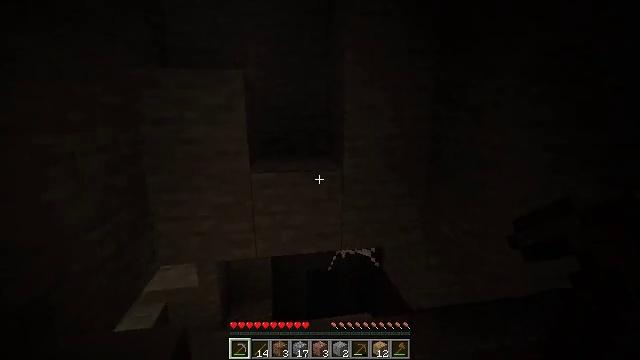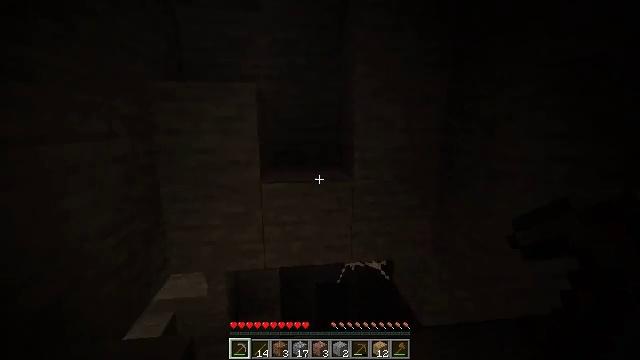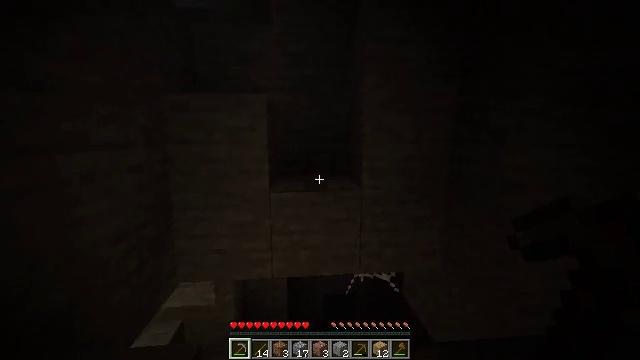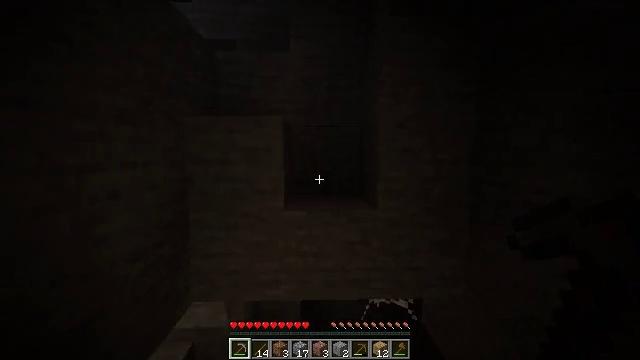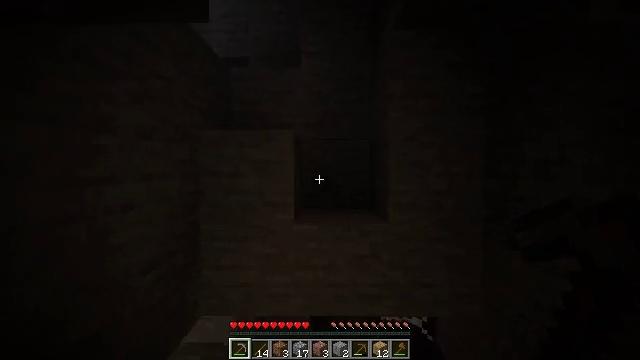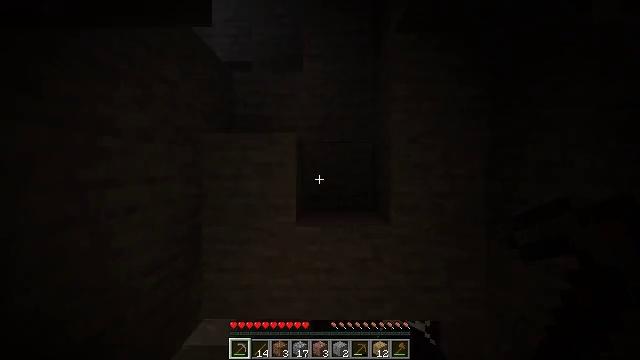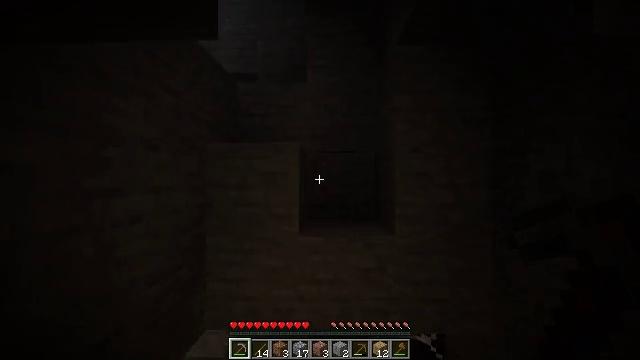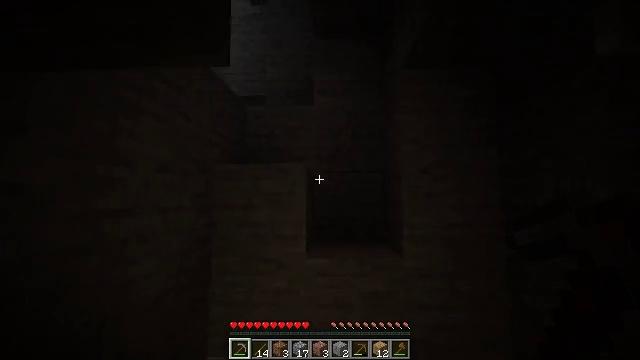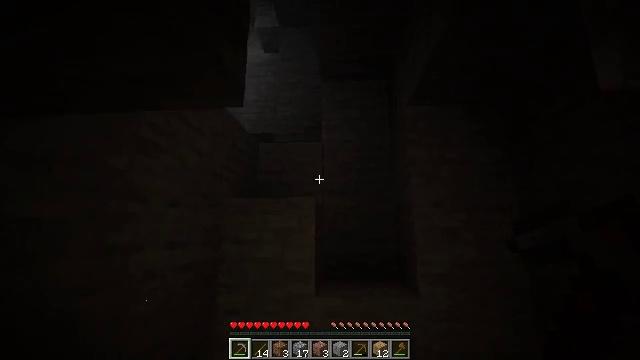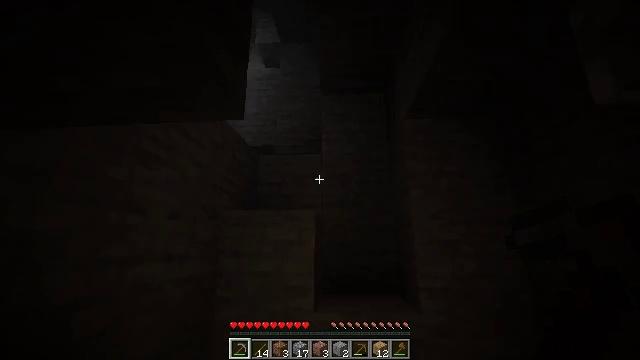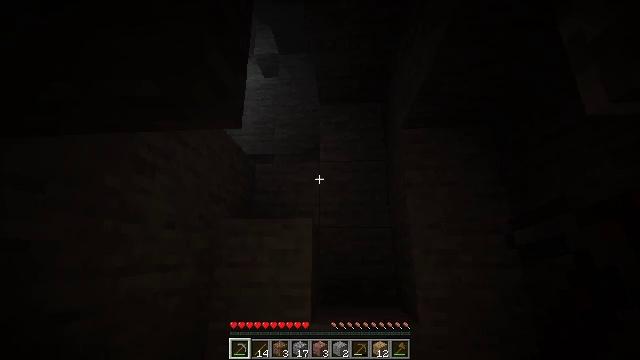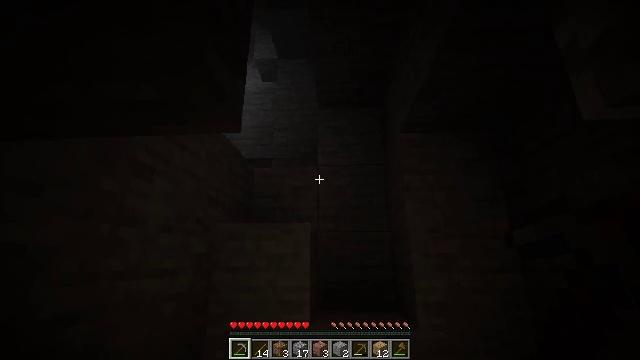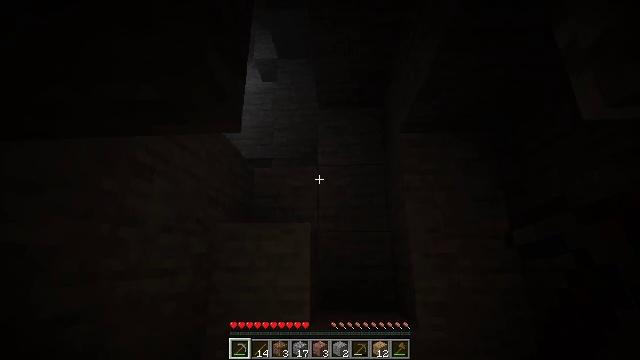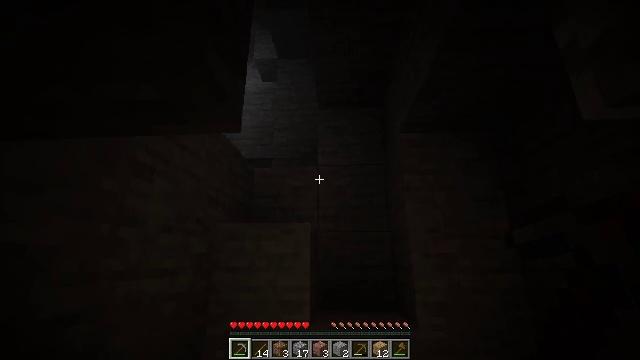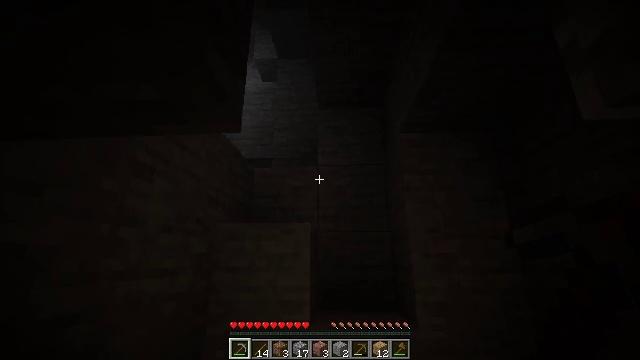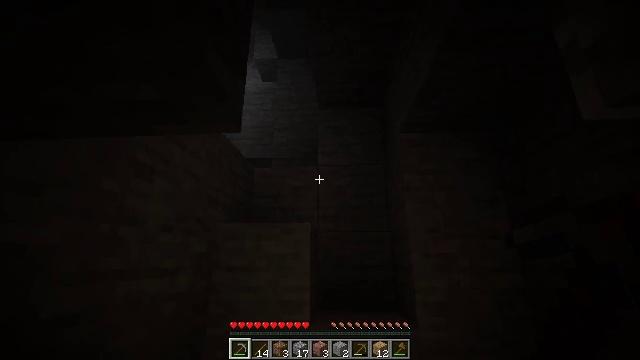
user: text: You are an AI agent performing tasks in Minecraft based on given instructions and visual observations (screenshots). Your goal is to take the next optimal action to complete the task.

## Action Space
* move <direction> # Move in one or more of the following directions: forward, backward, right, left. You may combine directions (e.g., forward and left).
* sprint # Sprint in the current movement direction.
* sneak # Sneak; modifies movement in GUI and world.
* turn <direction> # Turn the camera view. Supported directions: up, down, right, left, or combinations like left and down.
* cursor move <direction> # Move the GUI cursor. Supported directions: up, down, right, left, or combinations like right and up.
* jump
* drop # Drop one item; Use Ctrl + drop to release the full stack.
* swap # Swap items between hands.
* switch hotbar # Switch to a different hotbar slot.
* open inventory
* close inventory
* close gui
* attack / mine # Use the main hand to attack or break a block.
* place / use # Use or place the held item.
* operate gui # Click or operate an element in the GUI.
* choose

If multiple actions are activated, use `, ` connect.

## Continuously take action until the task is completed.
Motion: motion action
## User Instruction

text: Collect the oak planks from the structure.
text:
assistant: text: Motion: turn left and up
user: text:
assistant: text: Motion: turn left and up
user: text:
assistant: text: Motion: turn left and up
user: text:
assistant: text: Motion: turn left and up
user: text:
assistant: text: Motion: no_op
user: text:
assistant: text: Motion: turn up
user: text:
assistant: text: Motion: turn left and up
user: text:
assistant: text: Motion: turn left and up
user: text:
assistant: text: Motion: turn up
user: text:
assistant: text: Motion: turn up
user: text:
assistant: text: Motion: no_op
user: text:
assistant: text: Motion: no_op
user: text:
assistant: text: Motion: no_op
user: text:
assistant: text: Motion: no_op
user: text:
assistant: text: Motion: no_op
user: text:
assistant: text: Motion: no_op
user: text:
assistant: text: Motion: turn left and down
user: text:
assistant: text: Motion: turn left and down
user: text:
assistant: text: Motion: turn down
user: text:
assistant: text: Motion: no_op
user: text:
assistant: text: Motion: no_op
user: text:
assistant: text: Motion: no_op
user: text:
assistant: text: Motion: no_op
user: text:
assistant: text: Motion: no_op
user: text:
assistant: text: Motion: no_op
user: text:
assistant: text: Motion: no_op
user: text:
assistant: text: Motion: no_op
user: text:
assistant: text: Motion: turn right and down
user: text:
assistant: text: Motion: turn right and down
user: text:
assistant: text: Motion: turn right and down